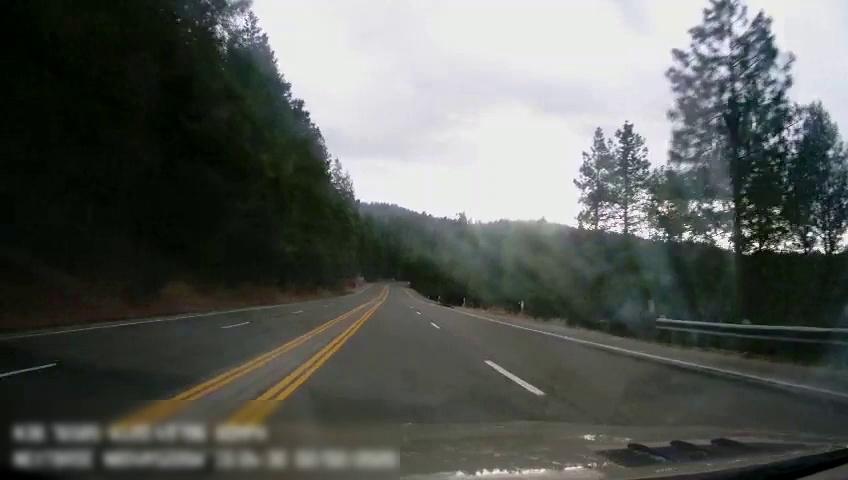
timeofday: Day
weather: Cloudy
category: Drivable Space
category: Lanes | Alternate Lane
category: Lanes | Alternate Lane
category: Lanes | Alternate Lane
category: Lanes | Current Lane
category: Lanes | Current Lane
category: Lanes | Alternate Lane